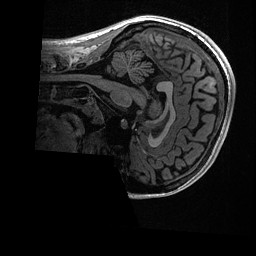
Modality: T1w
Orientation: sagittal
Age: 18
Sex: female
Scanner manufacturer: ge
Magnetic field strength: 3 T
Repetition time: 0.006952 s
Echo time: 0.00292 s